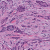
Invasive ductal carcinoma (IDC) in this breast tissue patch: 1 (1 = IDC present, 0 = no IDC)